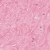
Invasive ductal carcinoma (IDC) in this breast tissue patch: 0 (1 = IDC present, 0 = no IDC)